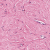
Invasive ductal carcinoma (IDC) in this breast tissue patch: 0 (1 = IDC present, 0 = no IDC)